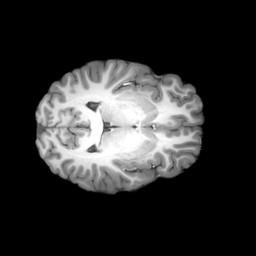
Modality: T1w
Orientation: axial